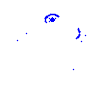
Particle: pion